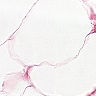
Metastatic tissue present: no